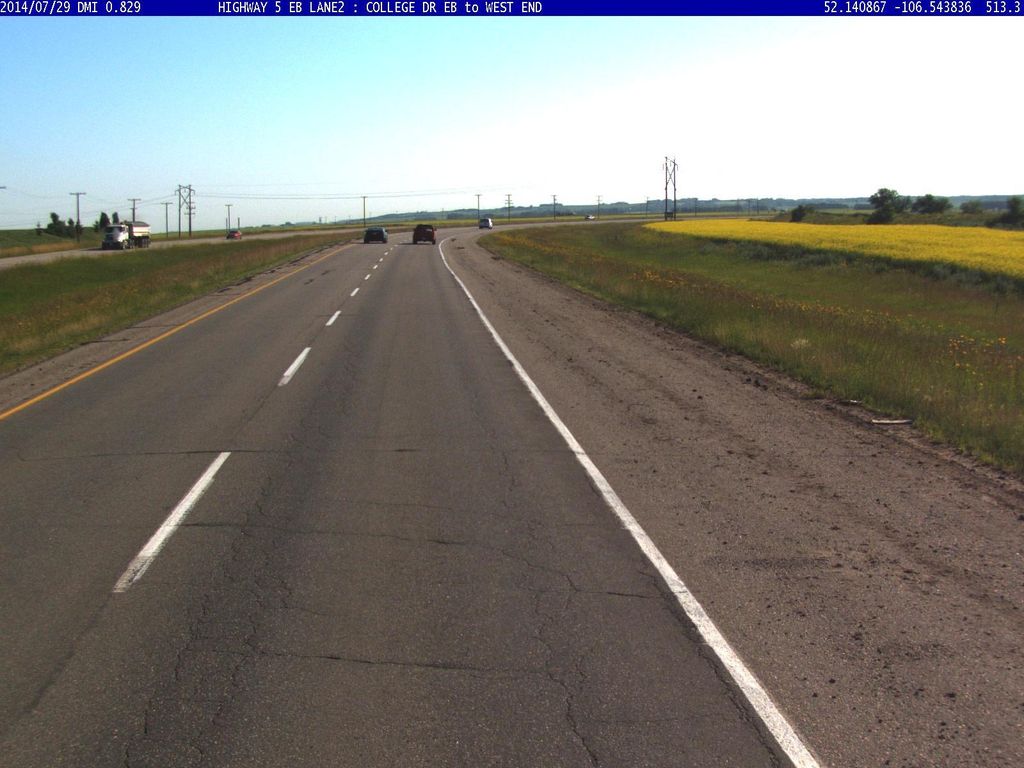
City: saskatoon